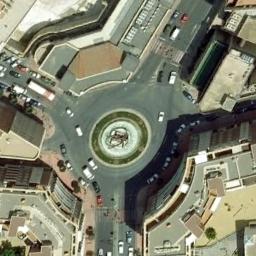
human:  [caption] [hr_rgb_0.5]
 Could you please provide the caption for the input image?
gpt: The roundabout with four exits and entrances is in the commercial area and some cars are driving on the roundabout .

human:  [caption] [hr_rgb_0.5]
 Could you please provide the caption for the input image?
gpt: The roundabout is next to buildings .

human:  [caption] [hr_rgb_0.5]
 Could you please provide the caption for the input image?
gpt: Many buildings of different shapes are beside the roundabout .

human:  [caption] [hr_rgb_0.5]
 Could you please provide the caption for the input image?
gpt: There are many bifurcation roads with many moving and waiting vehicles, And many neatly arranged tall buildings and some trees around the roundabout .

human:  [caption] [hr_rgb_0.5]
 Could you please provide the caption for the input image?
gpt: There are some buildings and cars around the roundabout .